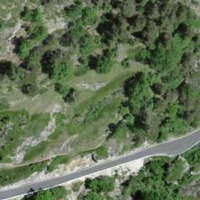
EUNIS habitat code: 45
Species observed at this site:
Odontites luteus